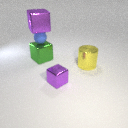
large green metal cube below small blue rubber sphere